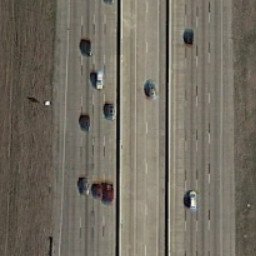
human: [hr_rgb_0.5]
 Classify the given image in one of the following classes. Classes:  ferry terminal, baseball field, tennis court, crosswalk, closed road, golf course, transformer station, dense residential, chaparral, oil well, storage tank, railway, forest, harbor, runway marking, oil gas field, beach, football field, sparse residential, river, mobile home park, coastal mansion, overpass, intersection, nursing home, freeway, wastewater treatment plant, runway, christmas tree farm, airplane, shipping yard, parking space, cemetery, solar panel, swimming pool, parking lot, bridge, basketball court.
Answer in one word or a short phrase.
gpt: freeway